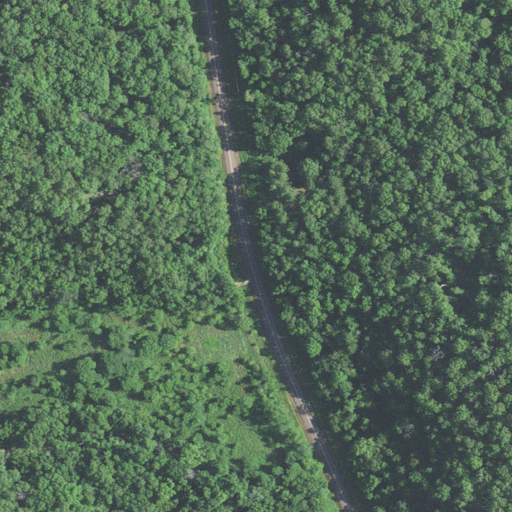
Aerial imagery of valley in Missouri named Van Buren Hollow containing deciduous forest, open development, woody wetlands, pasture, and grassland